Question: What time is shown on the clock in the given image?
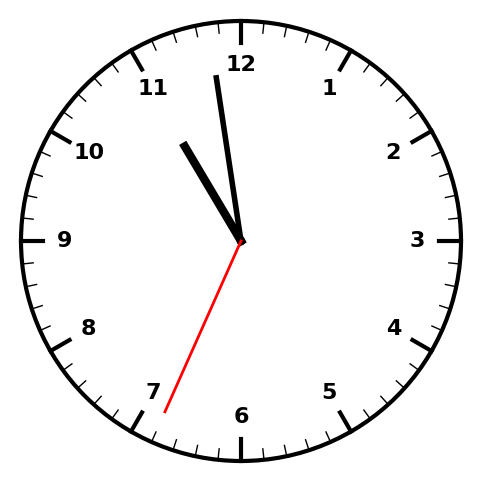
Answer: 10:58:34